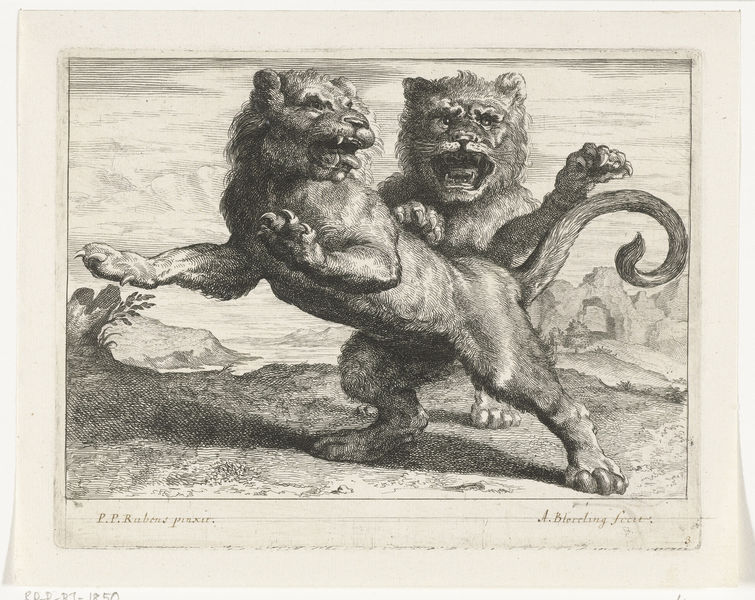
Titel: Twee brullende leeuwen
Künstler: Abraham Bloteling
Standort: Amsterdam
Institution: Rijksmuseum
Schlagwörter: berg, kampf, meer, rubens, wasser, weiß, nase, schwarz, gras, augen, signatur, ohren, fell, schwanz, zwei, pfoten, spiel, druck, stich, krallen, löwen, maul, löwe, tatzen, tatze